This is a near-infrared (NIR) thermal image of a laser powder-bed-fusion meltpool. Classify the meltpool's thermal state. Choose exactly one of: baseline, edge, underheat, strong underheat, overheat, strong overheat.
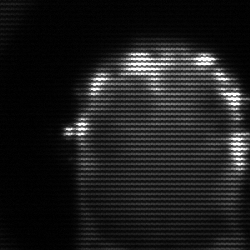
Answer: baseline